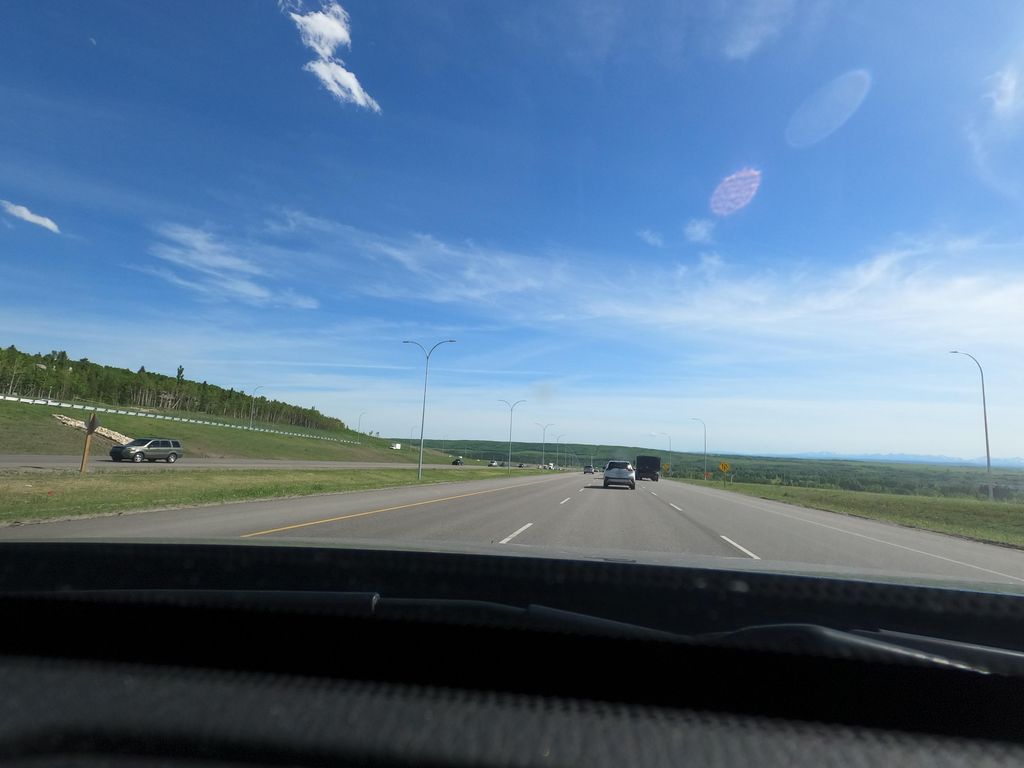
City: calgary